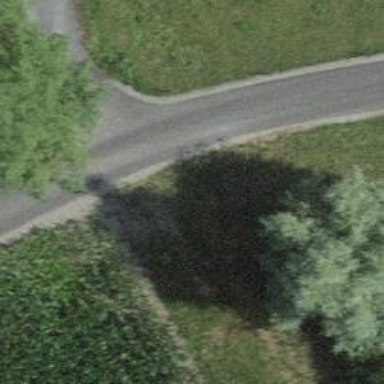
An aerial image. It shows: Paved residential road with high grade track type.